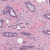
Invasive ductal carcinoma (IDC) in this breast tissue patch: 1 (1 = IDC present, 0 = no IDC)